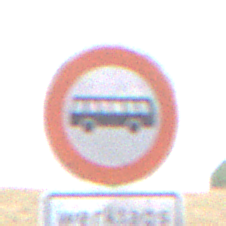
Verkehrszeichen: VerbotKraftomnibusse
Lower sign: ZeitangabenMitBeschraenkungAufWochentage7
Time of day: Midday
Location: Outdoor (Nature)
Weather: PartlyCloudy
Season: NotSpecified
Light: Natural